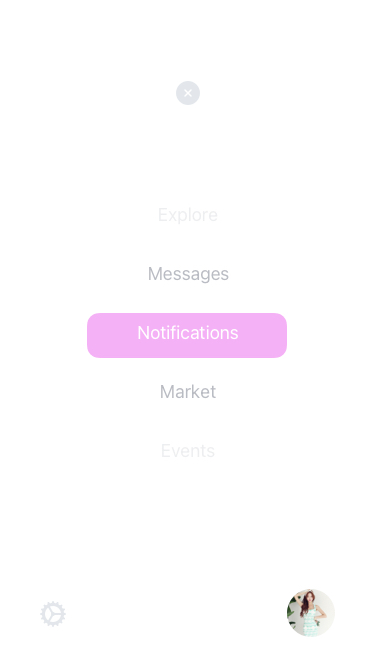
Text in this UI design:
Explore
Messages
Notifications
Market
Events